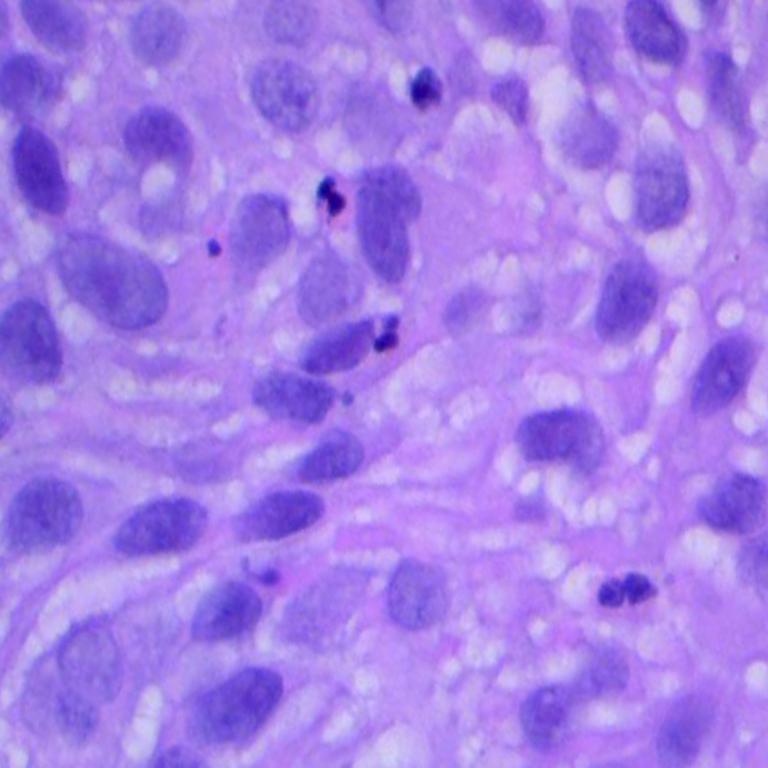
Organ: lung
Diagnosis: squamous carcinomas